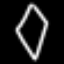
Label: diamond